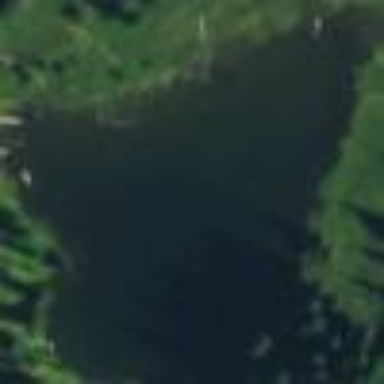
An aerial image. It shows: Lake with natural water.